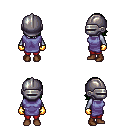
a pixel art fantasy rpg character, female body template, dark elf, purple skin, chain tabard jacket, red pants, green long bangs hairstyle, metal helm, gold gloves, brown shoes, four views (front, back, left, right), 2x2 character sprite sheet, small pixel art, hard edges, no anti-aliasing